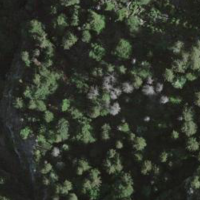
EUNIS habitat code: 41
Species observed at this site:
Adenostyles alpina
Capra ibex